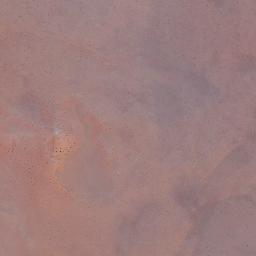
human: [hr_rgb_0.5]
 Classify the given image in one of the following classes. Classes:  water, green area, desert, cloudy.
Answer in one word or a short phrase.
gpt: desert